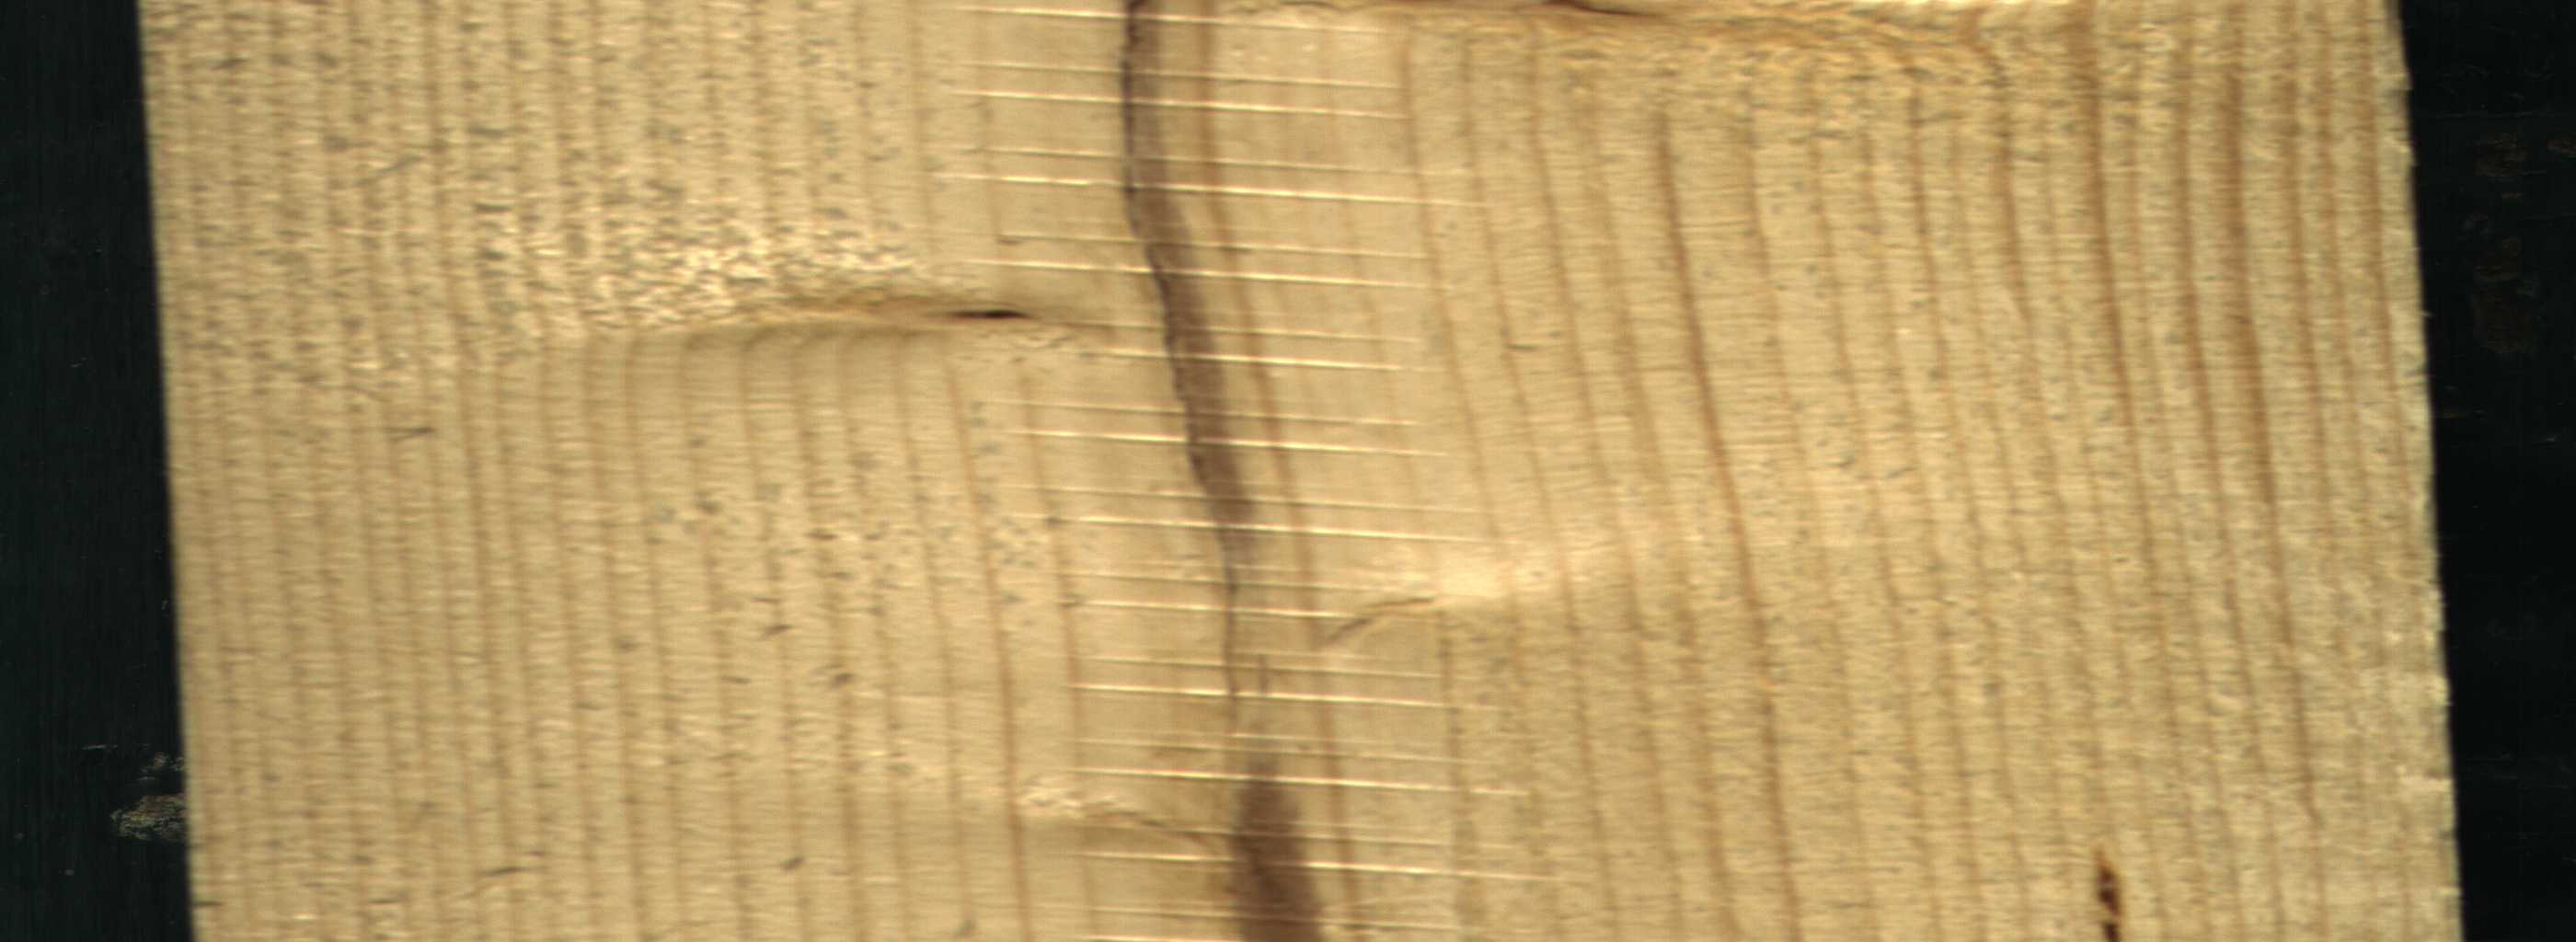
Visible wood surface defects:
Marrow
Marrow
resin
Crack
Dead_Knot
Live_Knot